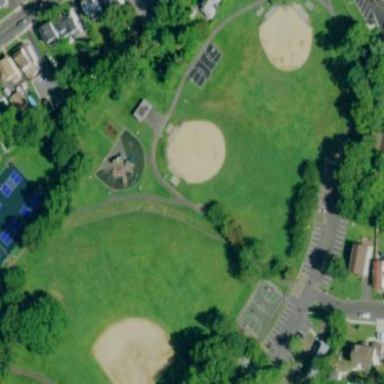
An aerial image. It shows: Softball pitch for leisure and sport activities.